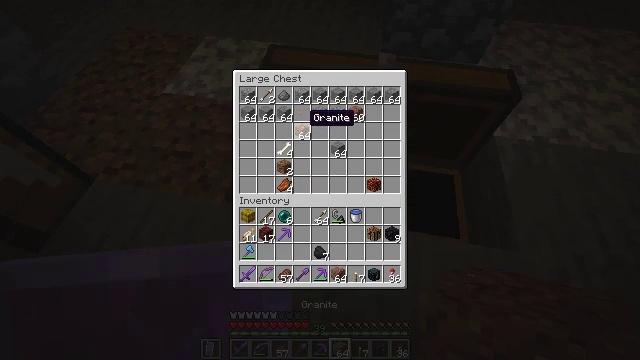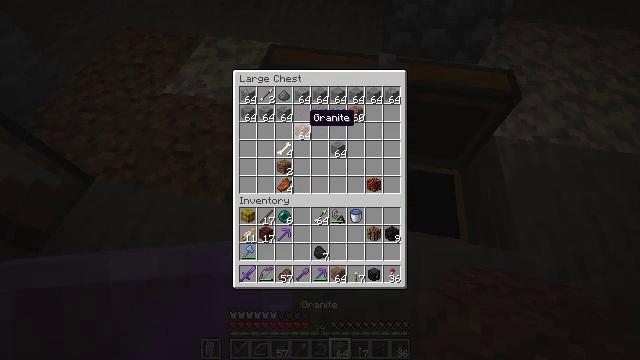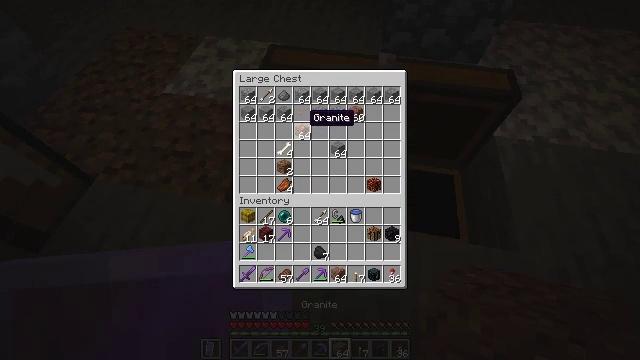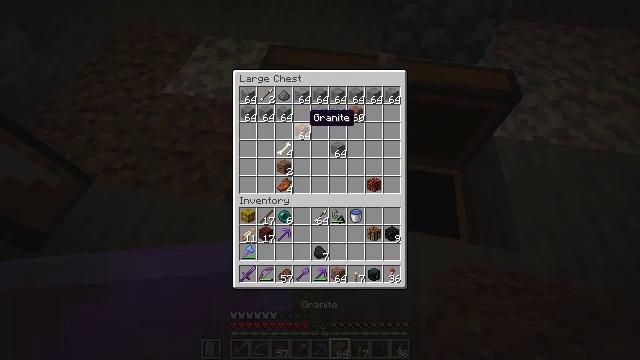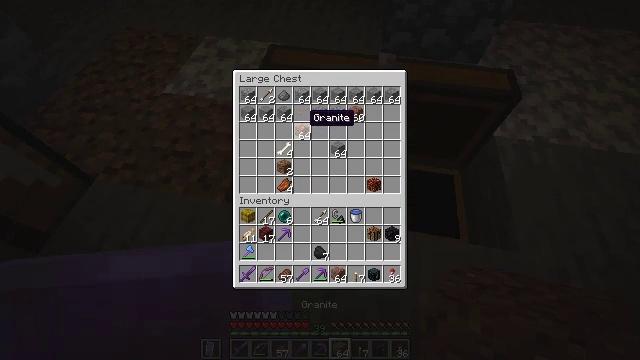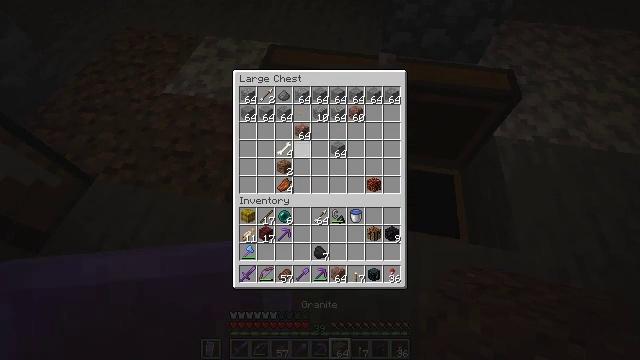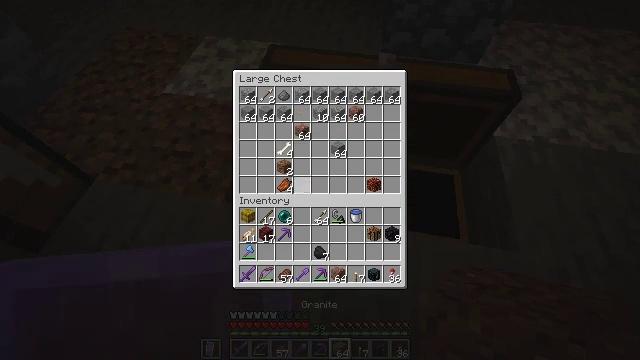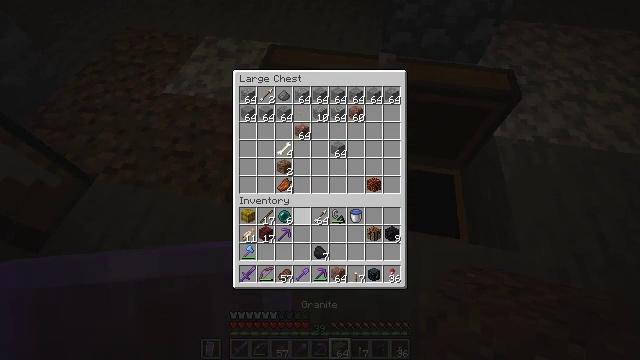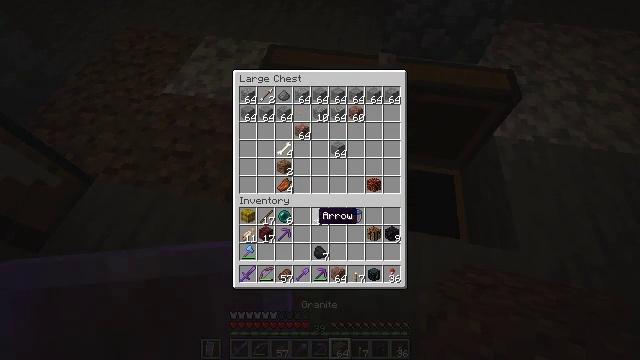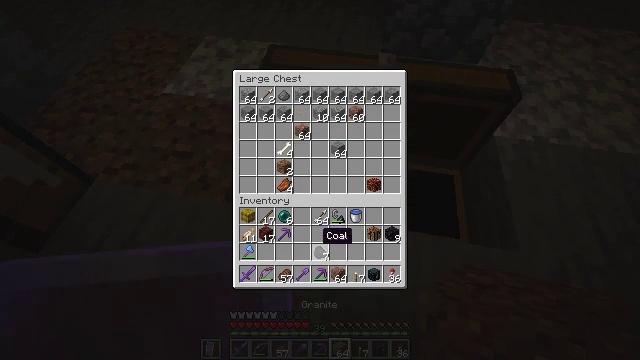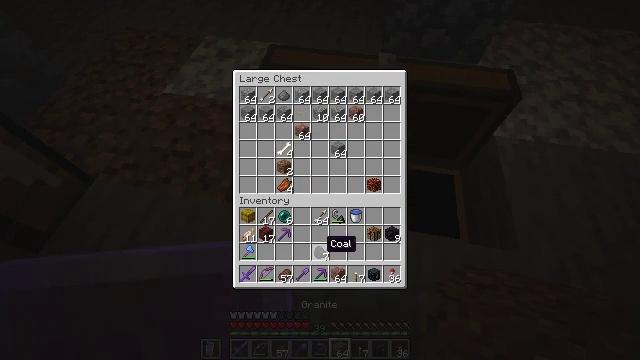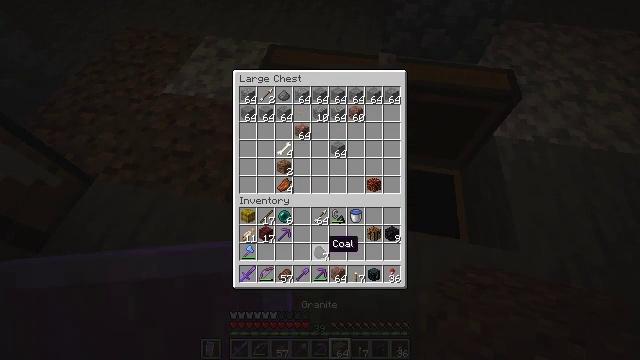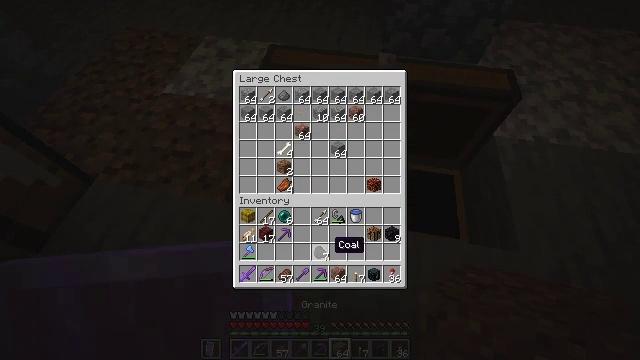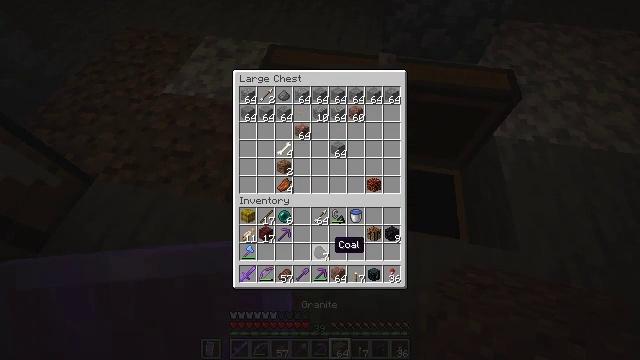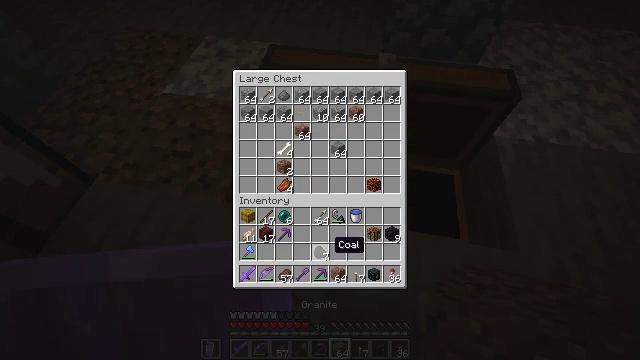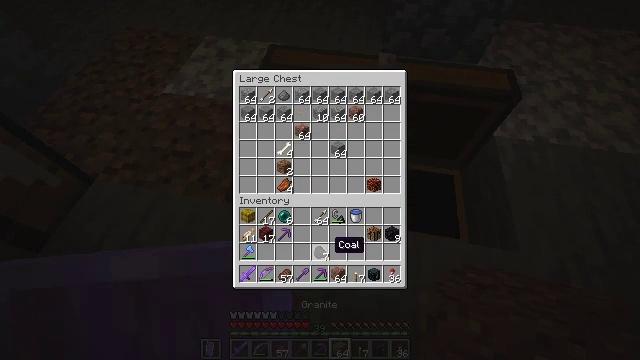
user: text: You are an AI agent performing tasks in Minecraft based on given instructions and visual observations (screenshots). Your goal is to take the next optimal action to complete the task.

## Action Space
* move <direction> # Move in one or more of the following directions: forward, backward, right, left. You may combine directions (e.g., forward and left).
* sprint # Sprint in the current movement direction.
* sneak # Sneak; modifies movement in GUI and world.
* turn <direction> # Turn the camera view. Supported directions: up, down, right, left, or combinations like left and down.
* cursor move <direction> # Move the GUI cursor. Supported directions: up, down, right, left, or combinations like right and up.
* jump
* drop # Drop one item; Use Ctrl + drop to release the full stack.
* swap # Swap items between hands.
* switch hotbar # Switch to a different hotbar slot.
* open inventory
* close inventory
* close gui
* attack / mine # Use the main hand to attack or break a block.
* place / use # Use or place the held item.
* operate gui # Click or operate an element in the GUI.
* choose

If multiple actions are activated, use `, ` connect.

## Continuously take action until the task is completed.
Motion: motion action
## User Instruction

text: Cook sand in a furnace to get glass.
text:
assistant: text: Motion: sneak
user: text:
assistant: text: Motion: sneak
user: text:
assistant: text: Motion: sneak
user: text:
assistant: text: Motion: sneak
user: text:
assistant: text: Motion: sneak, turn down
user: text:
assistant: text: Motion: sneak, turn down
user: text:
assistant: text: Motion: sneak, turn down
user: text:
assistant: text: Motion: sneak, turn down
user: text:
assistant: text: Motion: sneak, turn down
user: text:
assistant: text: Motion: sneak, turn down
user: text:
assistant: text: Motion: sneak
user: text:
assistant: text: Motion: sneak
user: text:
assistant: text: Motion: sneak
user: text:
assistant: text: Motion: sneak
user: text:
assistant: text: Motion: sneak
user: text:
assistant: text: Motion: sneak
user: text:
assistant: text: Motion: sneak
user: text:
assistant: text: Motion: sneak
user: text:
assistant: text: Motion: sneak
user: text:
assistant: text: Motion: sneak
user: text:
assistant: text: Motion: sneak, turn down
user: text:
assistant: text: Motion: sneak
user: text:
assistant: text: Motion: sneak
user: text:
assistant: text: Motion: sneak
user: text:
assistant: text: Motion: sneak, attack / mine
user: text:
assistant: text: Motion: sneak, attack / mine
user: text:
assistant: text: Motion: sneak, turn left and up, attack / mine
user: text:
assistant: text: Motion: sneak, turn left and up
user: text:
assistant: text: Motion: sneak, turn left and up
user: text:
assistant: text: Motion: sneak, turn up